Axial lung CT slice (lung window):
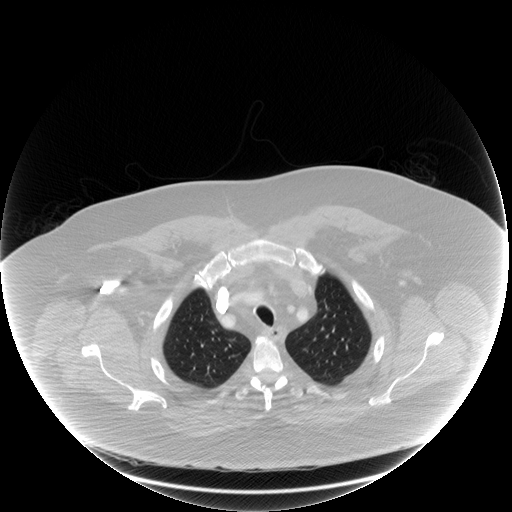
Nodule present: no